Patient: sex M, age 71
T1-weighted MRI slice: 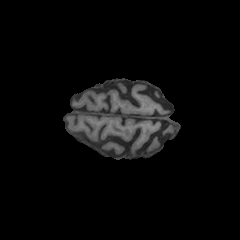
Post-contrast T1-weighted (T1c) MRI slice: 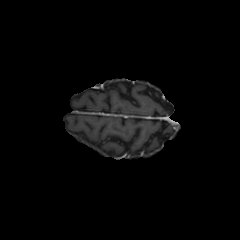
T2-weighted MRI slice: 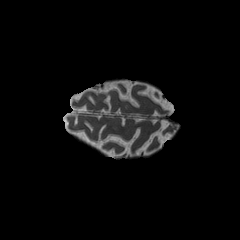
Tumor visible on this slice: no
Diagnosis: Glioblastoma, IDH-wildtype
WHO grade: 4